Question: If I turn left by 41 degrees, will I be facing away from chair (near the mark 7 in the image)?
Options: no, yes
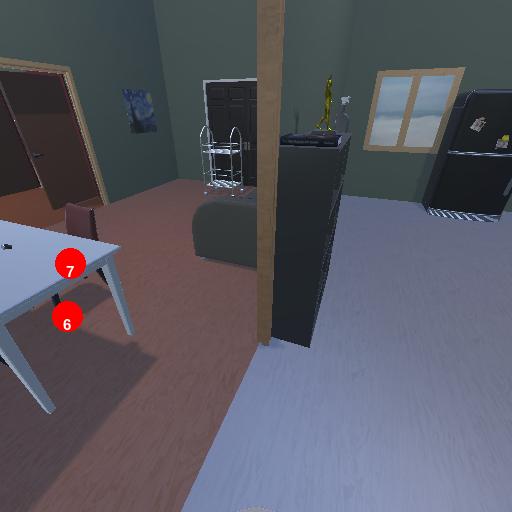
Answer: no